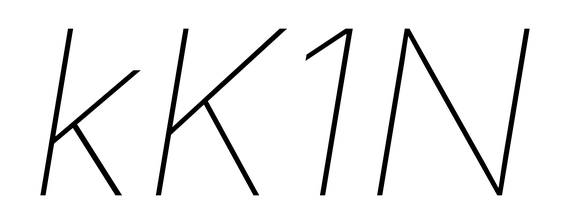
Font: Inter-Italic_Thin_Italic